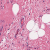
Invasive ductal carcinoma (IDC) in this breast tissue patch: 0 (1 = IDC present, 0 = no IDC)